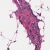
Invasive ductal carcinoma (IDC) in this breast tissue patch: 0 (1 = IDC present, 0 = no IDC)